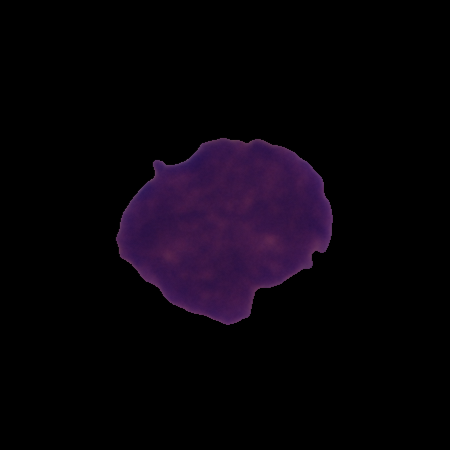
Label: cancer